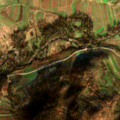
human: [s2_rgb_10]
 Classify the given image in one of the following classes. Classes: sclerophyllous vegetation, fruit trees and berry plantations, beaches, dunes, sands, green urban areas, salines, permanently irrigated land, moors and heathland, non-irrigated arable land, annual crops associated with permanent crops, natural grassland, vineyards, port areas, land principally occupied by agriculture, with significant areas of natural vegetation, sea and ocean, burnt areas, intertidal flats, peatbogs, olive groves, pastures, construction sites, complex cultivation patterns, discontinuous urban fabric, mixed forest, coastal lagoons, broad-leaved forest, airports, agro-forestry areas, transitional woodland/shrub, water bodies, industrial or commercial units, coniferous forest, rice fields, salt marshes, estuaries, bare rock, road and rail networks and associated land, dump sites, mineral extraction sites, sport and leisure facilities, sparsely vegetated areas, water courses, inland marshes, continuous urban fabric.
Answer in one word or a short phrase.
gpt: non-irrigated arable land, complex cultivation patterns, land principally occupied by agriculture, with significant areas of natural vegetation, broad-leaved forest